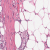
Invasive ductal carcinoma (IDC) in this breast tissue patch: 0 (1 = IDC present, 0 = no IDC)